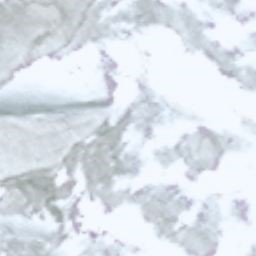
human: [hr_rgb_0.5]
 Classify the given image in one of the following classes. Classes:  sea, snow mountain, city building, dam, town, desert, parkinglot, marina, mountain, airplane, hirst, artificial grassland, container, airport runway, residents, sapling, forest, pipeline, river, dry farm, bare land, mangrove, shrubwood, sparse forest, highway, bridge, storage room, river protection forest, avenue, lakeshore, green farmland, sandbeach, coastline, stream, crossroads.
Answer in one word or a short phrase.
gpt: snow mountain